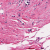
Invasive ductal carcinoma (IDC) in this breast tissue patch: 0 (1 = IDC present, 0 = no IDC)